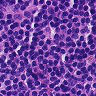
Metastatic tissue present: no